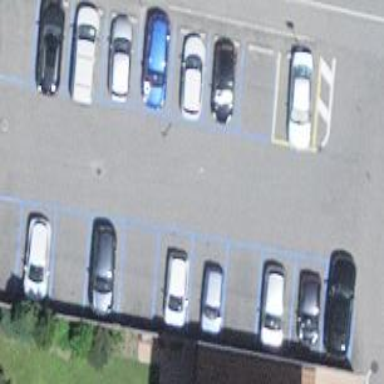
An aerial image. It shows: Parking area with asphalt surface.